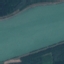
Label: River